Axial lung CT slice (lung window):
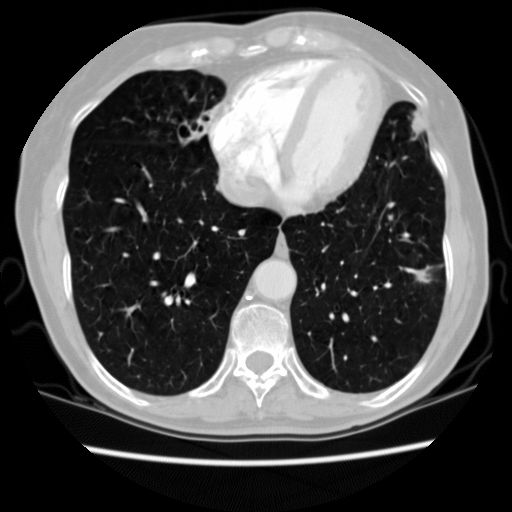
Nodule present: no